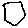
Label: hexagon